Question: So I have Unity Pro version 2017. What is bugging me is that I removed the splash screen however when I launch the app there is a startup screen that happens before the splash screen, and this start up screen is default color is Unity. It's just a blank image with color, now this is a common thing as sometimes on Appstore apps I see the same screen, and then I make sure the following app was made using Unity. How can I remove this Static blank image on launch?
This is the Image that gets are shown:-

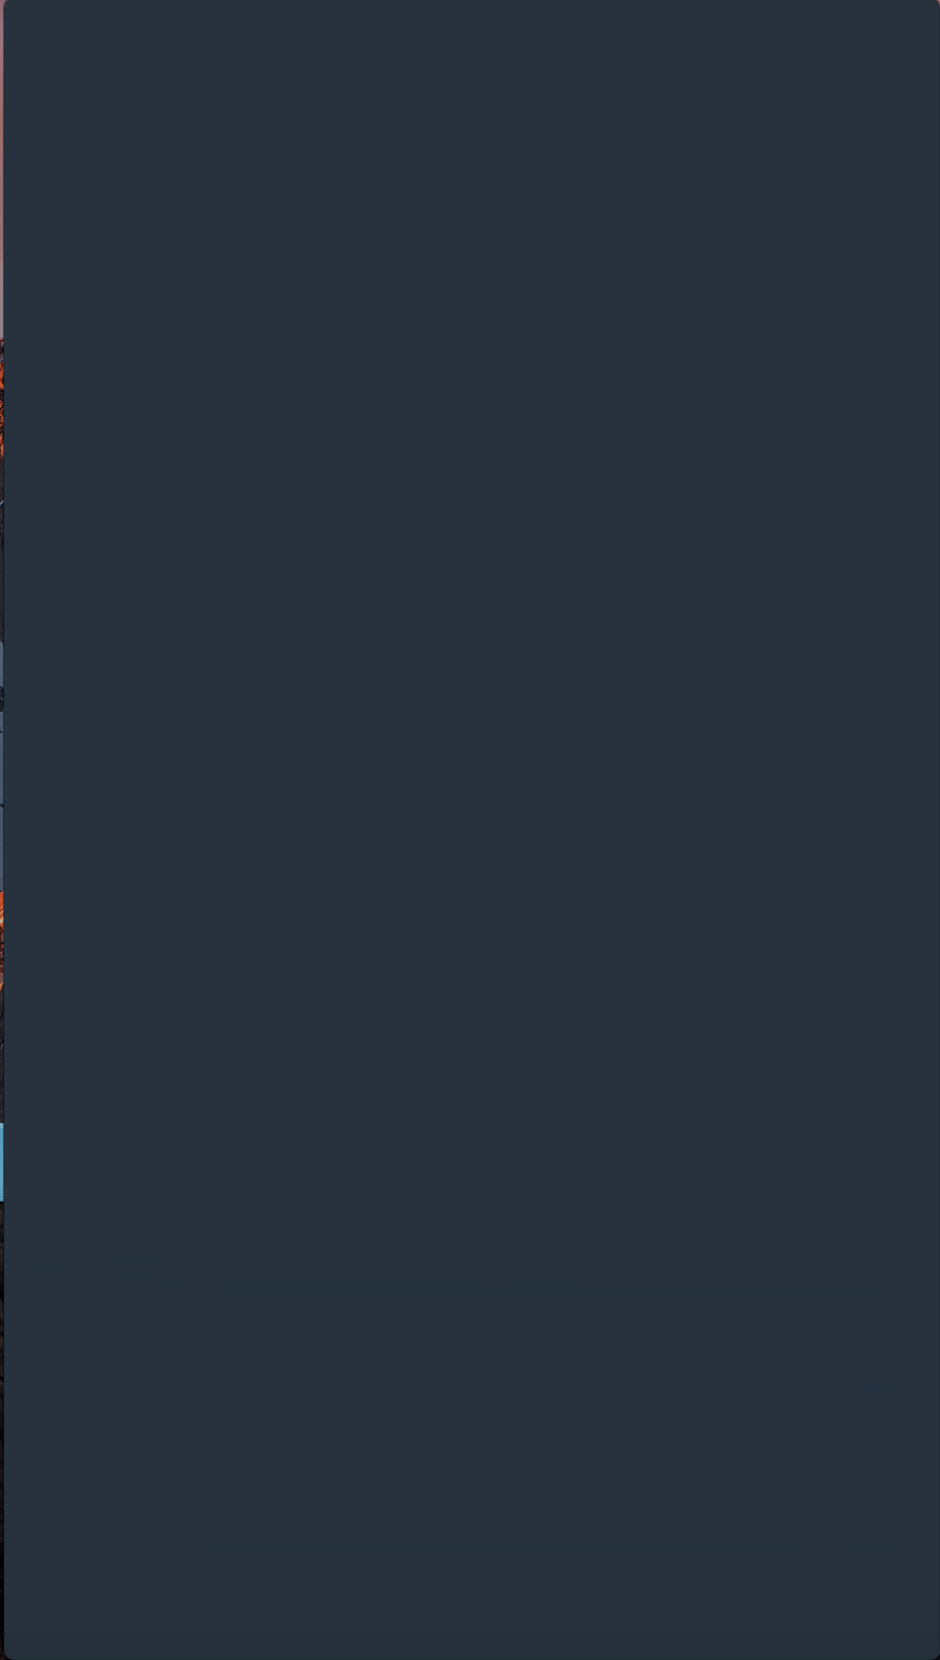
Answer: Is your project for Android/iOS phones?
You MUST have a splash screen on a mobile project (not sure for iOS, but it's definitely so on Android), be it the default one or a custom one, so if you're not setting one the engine will automatically set it for you.